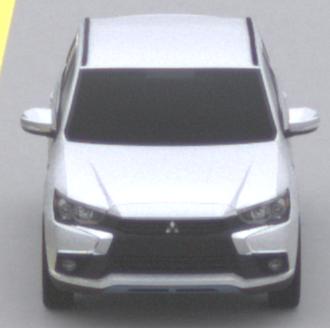
Make: Mitsubishi
Model: Outlander 2.0 Plug-In Hybrid
Detailed model: Outlander (III) Plug-In Hybrid
Model produced from: 2015/10
Model produced until: 2018/08
Doors: 5
Color: white
Road condition: dry road
Daytime: midday
Contrast: low contrast